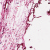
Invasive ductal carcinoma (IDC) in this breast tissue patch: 0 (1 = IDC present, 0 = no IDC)